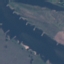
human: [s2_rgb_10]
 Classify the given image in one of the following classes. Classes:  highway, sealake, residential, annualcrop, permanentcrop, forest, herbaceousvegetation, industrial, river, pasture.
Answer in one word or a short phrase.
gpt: River